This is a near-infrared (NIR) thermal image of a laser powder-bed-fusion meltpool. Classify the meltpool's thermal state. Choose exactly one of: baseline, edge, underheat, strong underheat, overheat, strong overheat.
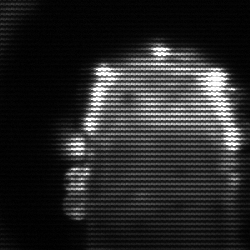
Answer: baseline